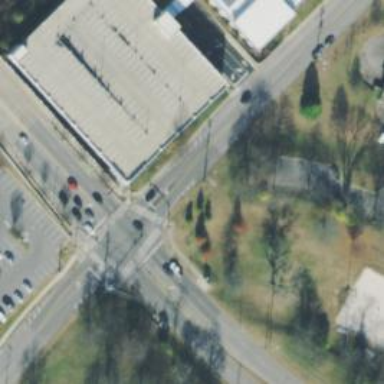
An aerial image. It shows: Marked road crossing.